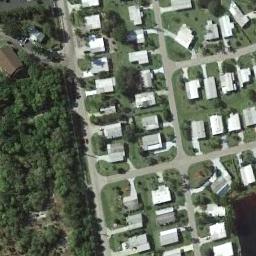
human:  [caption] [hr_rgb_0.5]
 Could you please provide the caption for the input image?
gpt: The mobile home park is on the grass next to some trees and road .

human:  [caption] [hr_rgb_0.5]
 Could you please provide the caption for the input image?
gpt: There are nine mobile homes here .

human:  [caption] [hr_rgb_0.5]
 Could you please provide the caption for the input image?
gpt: There are many buildings in the mobile home park .

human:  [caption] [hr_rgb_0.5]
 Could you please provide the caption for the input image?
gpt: The mobile home park has some neatly arranged white mobile homes and a grove of trees is next to the mobile home park .

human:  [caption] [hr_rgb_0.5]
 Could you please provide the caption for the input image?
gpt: There are many white buildings and green lawns in the mobile home park .